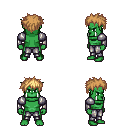
a pixel art fantasy rpg character, male body template, orc, green skin, steel arm armor, metal pants, light blonde bedhead hairstyle, four views (front, back, left, right), 2x2 character sprite sheet, small pixel art, hard edges, no anti-aliasing